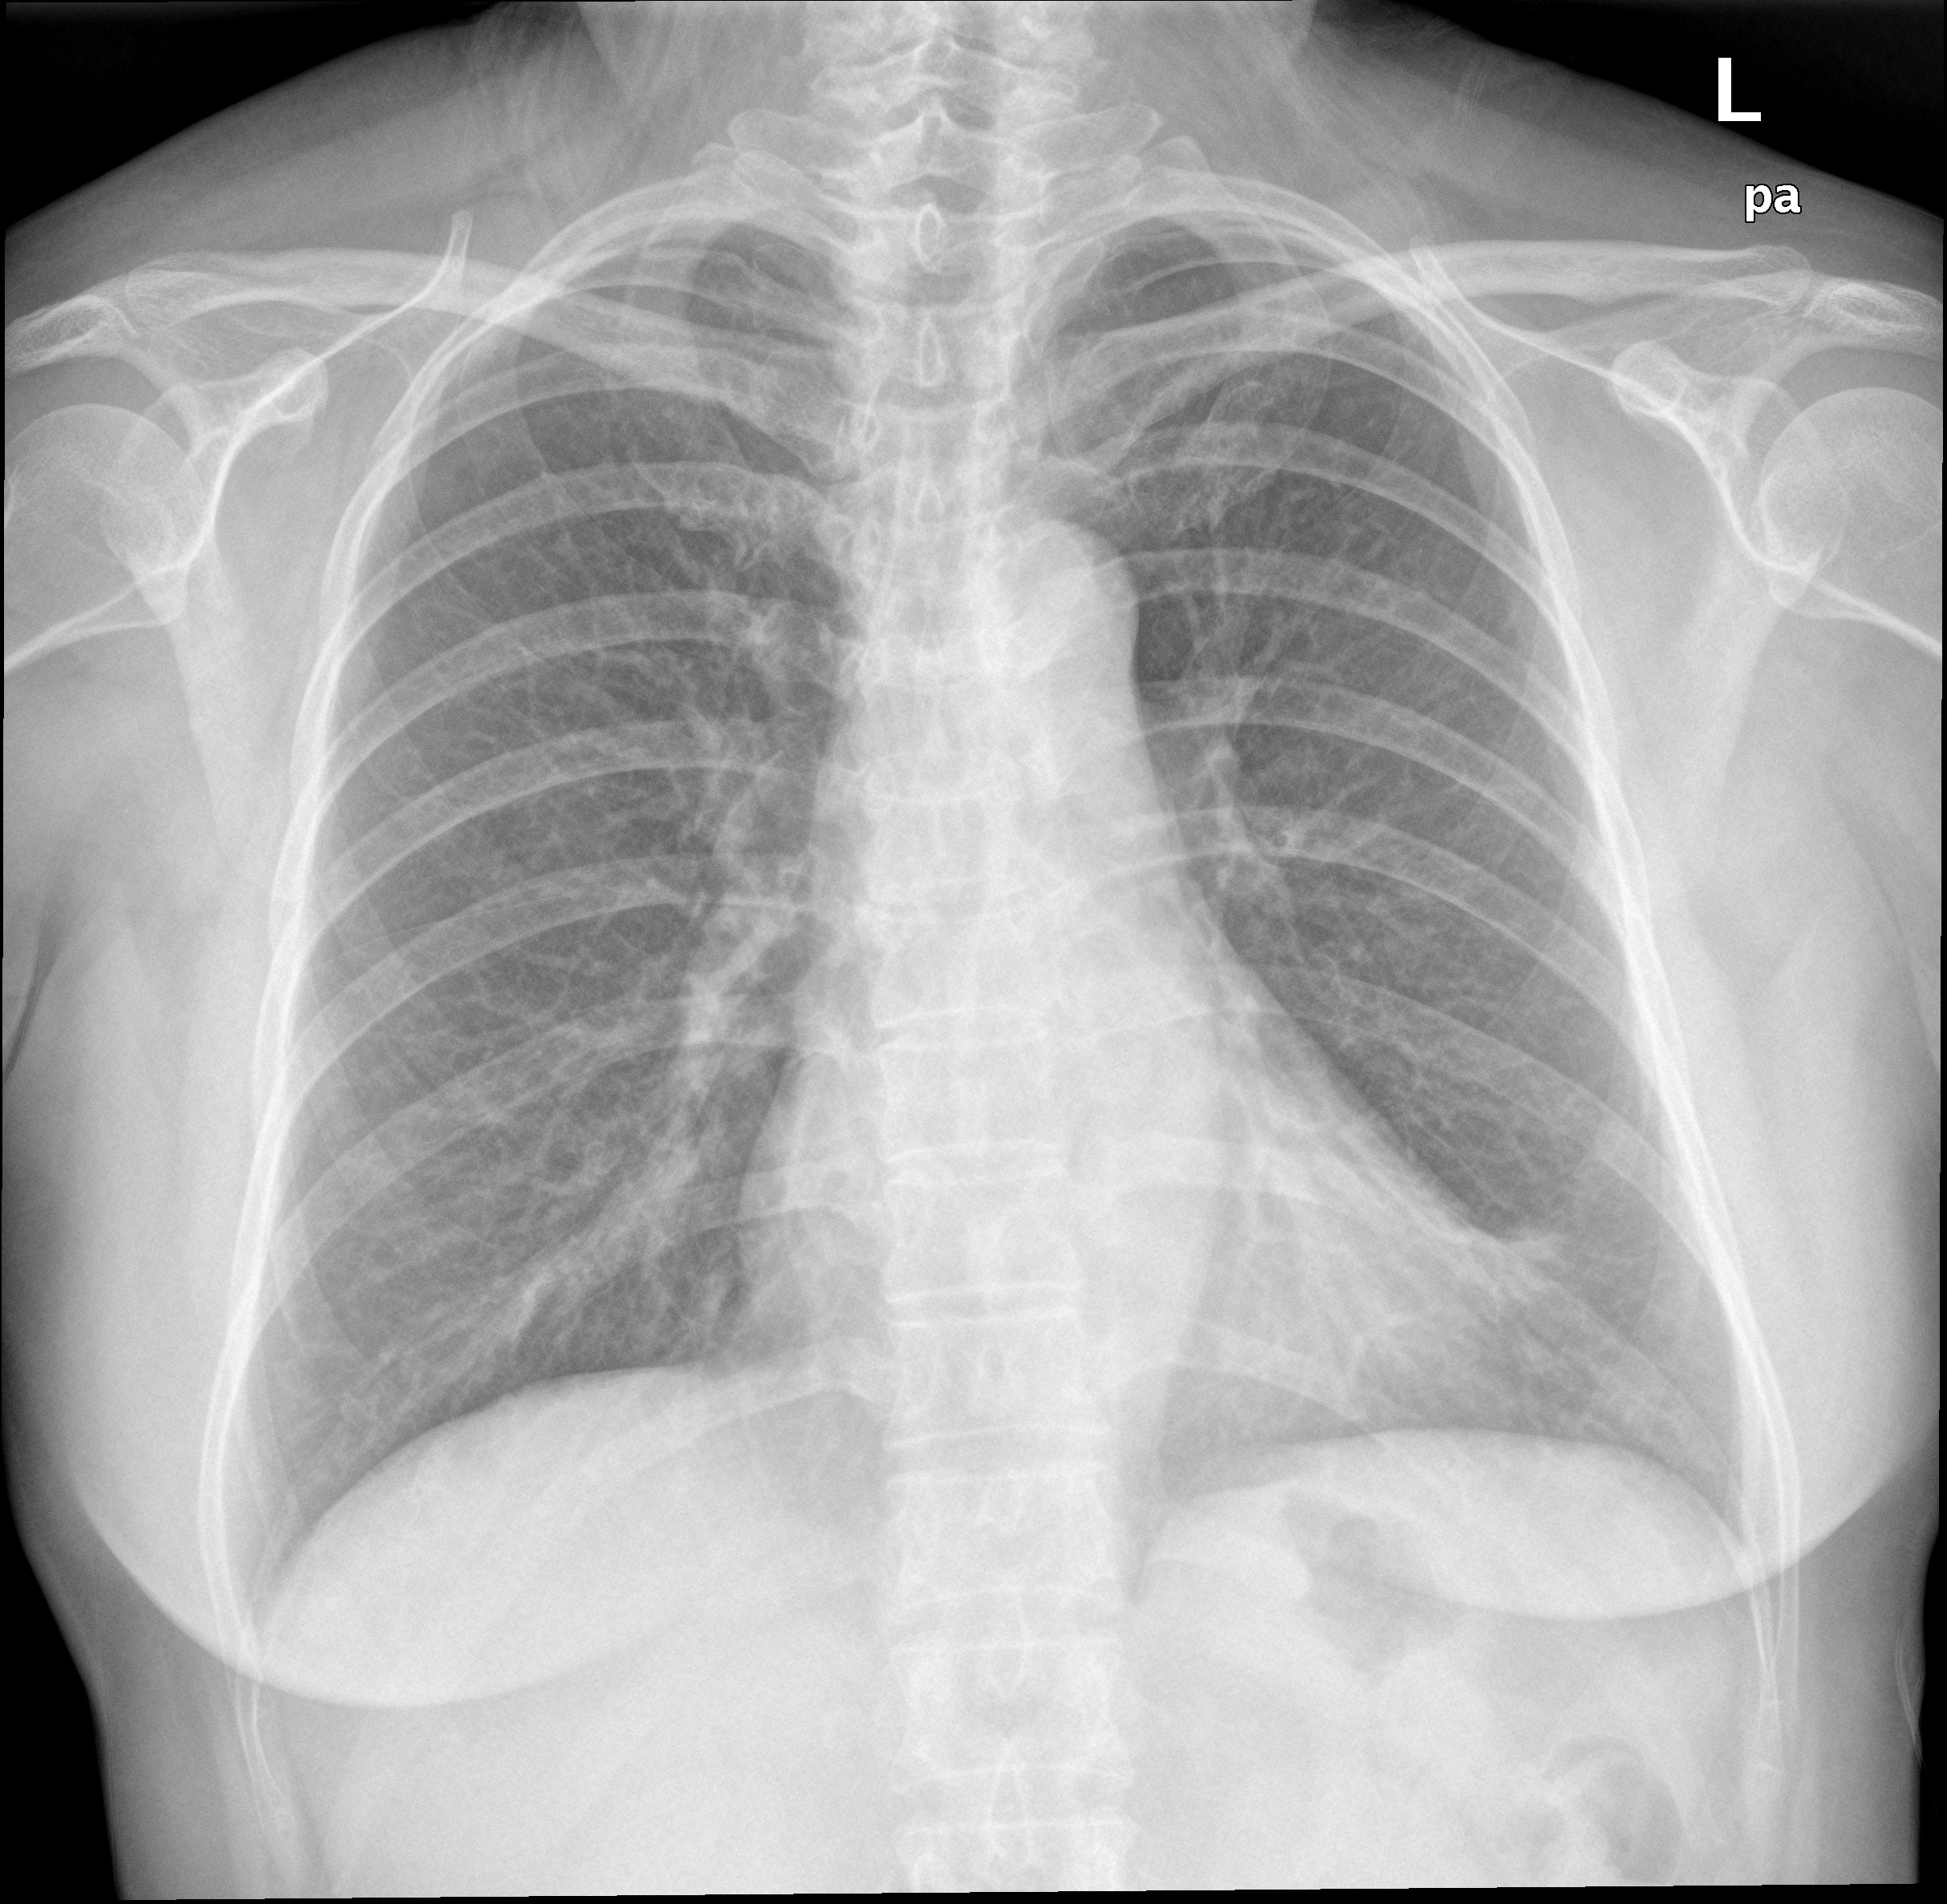
Diagnosis: NORMAL